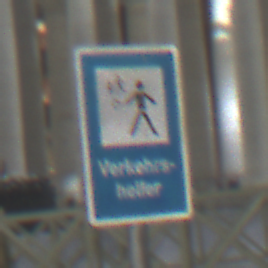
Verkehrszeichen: Verkehrshelfer
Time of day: Night
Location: Outdoor (Urban)
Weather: PartlyCloudy
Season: NotSpecified
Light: Artificial